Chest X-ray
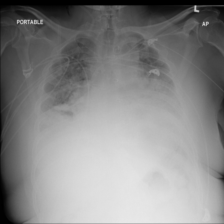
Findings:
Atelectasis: negative
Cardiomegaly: negative
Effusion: negative
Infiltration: negative
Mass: negative
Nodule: negative
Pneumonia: negative
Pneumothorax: negative
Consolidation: negative
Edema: negative
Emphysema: negative
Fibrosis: negative
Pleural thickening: negative
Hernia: negative